Question: How do I hide the annoying yellow box that appears under html fields when I hover over elements in the Chrome "Developer Tools" elements panel - it's driving me nuts as I can't see the bottom of my labels etc...

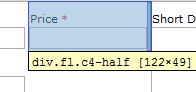
Answer: You might want to check Chrome 16 which got an improved element tooltip. Please comment on the <URL> and mention specific issues that you want to get fixed.